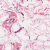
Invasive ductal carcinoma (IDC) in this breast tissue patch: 0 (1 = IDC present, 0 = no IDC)